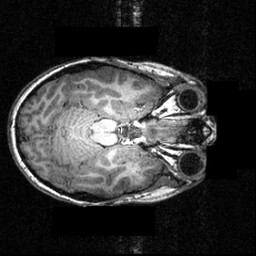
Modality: T1w
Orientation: axial
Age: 12
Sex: male
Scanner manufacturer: siemens
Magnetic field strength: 3.951 T
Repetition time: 1.5 s
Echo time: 0.00335 s